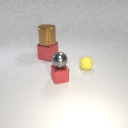
small red metal cube in front of large red metal cube